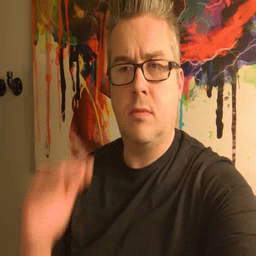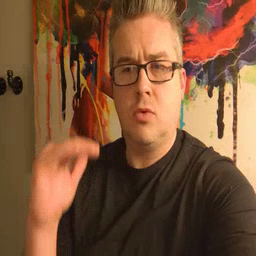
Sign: child